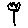
Label: flower